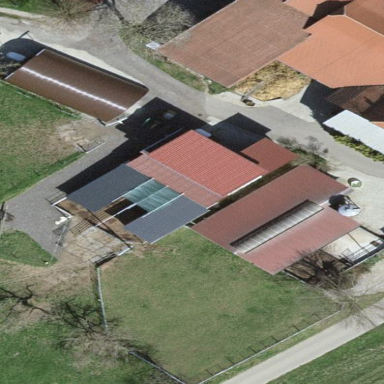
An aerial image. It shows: Pigsty building used for housing pigs.